Question: Related questions do not contain helpful answers.
I'm trying to create a headerbar for a website that has a width of 2000 pixels (so wide enough to cover most large screens), but which is centered, but I also do not want the parent container div (which is positioned left 50%) to cause the browser to overflow horizontally.
I can't just "overflow hidden" on the html or body tags, as I am not declaring a specific width (and declaring 100% doesn't hide the overflow).

The code I have looks like this:
'''
<body>
<div id="navbgout">
<div id="navbg"></div>
</div>
#navbgout {
width:2000px;
height:60px;
position:relative;
left:50%;
}
#navbg {
width:2000px;
height:80px;
position:relative;
left:-50%;
background-image:url("images/header_bg.png");
}
'''
I've tried putting another parent container around it to provide an overflow:hidden, but nothing works. If I set that parent to 100% width, it doesn't mask. If I set it to a fixed value in pixels, it isn't reflexively sized.
This is particularly vexing as the iPad's mobile Safari will read this "overflow" width as true width and zoom the page out extra far to account for it.
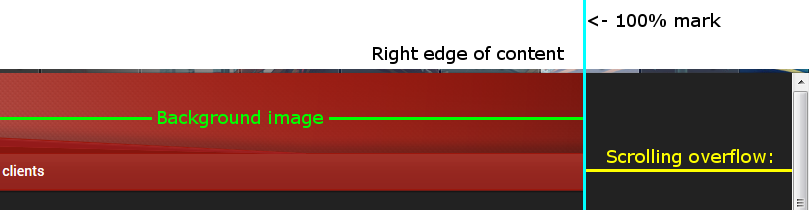
Answer: You don't need to declare the width as 2000px to cater for screensizes. If you set the width as 100% then it will always adjust to the width of the viewport.
Ideally you would set the width as 100%, then add a container class with e.g. 'max-width: 1200px;' and 'margin: 0 auto;' This will then make the navbar always the width of the viewport but also allow the content to be centered on the screen.